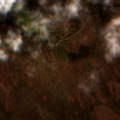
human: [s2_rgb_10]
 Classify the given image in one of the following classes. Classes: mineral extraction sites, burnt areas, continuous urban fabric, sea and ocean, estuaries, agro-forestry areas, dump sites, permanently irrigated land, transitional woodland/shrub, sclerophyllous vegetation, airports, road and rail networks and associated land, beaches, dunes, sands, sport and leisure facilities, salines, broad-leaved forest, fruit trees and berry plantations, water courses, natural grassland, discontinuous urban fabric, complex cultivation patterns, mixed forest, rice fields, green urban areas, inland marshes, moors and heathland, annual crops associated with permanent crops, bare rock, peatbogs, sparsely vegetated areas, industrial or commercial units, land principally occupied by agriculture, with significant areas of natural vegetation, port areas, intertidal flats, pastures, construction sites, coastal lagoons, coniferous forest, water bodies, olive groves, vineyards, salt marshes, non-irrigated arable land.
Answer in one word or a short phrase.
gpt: moors and heathland, peatbogs